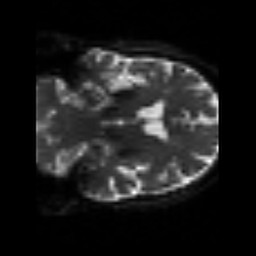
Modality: sbref
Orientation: coronal
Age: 72
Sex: male
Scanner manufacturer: siemens
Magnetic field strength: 3 T
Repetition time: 3.2 s
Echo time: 0.081 s